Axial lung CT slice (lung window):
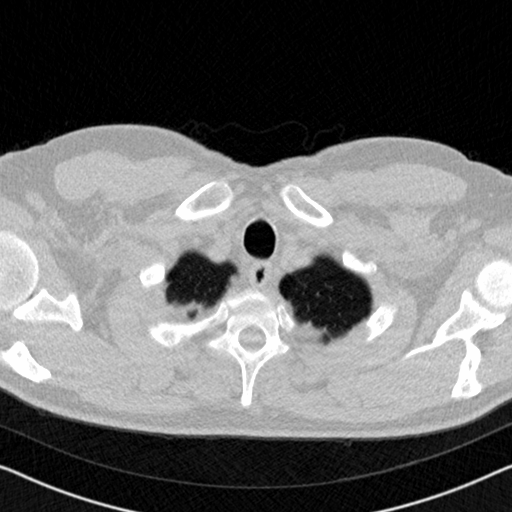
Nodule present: no